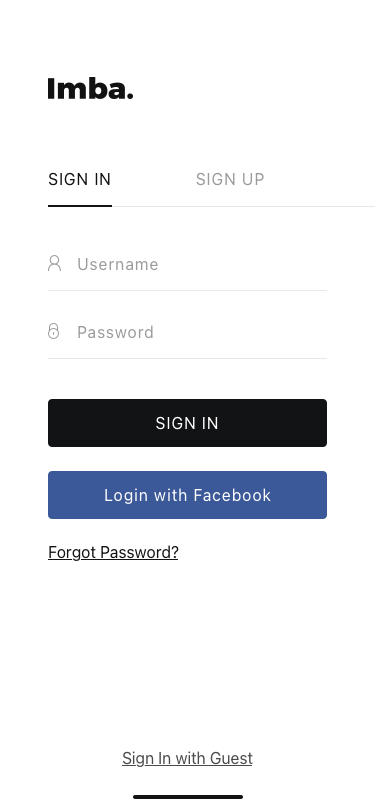
Text in this UI design:
Sign In with Guest
Forgot Password?
Sign In
Login with Facebook
Username
Password
Sign In
Sign Up